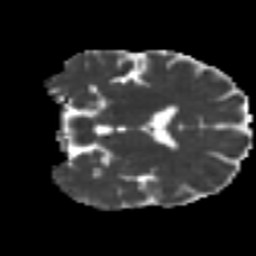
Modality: MD
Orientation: coronal
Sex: male
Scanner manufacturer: ge
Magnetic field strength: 3 T
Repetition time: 7 s
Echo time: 0.08 s